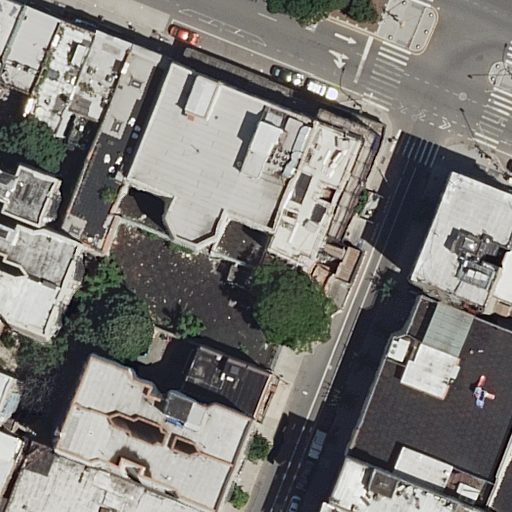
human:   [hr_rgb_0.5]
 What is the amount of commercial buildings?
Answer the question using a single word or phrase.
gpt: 0

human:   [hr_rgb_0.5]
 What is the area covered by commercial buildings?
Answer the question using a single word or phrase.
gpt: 0m2

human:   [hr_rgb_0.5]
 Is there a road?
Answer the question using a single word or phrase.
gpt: yes

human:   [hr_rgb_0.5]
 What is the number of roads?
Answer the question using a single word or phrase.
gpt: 10

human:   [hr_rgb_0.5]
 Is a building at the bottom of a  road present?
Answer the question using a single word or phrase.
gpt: yes

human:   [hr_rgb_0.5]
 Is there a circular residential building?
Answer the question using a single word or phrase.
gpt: no

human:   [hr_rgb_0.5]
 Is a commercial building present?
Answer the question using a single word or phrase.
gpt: no

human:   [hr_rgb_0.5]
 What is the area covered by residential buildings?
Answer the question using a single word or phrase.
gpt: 4229m2

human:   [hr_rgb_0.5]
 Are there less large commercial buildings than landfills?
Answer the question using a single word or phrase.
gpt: no

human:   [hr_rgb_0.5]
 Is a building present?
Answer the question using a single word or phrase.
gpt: yes

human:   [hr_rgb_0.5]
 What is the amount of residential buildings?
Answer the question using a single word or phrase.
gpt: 22

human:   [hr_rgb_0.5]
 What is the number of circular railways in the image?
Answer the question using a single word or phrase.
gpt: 0

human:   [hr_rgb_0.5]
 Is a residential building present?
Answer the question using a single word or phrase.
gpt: yes

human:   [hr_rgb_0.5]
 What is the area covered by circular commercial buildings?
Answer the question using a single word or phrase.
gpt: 0m2

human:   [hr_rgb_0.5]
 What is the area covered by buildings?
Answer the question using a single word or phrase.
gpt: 4229m2

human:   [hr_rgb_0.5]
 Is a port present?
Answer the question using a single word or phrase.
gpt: no

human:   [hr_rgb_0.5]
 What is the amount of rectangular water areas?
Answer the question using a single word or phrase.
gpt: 0

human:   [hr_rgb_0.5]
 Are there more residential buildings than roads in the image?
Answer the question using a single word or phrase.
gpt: yes

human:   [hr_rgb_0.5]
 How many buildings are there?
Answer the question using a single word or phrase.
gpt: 22

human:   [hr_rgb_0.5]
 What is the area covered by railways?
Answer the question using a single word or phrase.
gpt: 0m2

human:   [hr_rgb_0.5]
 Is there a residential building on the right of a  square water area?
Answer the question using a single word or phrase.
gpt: no

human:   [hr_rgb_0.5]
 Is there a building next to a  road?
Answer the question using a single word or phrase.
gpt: yes

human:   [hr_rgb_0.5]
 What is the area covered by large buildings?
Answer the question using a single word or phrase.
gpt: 0m2

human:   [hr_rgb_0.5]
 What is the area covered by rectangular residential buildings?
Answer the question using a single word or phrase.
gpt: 2487m2

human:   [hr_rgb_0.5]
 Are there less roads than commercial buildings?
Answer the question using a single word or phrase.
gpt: no

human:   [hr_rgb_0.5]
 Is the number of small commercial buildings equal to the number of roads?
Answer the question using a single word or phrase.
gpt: no

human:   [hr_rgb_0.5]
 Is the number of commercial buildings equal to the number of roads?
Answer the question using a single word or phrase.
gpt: no

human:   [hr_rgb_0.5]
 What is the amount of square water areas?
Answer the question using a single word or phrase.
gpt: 0

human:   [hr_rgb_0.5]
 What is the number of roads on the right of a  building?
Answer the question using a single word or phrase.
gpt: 10

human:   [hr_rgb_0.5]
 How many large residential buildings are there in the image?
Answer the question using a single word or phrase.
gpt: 0

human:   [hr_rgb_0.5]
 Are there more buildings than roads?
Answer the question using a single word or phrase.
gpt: yes

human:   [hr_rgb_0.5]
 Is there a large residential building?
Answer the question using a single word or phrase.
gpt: no

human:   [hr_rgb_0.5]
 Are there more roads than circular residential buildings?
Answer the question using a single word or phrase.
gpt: yes

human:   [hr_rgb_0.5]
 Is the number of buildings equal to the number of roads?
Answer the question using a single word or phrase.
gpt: no

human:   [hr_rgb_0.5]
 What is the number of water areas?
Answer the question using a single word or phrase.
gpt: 0

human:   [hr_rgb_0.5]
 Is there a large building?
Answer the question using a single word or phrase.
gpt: no

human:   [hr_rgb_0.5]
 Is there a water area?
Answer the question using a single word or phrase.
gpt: no

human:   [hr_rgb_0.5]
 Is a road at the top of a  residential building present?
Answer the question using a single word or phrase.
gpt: yes

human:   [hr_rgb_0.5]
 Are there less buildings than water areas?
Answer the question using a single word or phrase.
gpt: no

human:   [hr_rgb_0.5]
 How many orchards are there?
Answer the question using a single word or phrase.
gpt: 0

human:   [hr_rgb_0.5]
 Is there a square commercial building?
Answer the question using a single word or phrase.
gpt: no

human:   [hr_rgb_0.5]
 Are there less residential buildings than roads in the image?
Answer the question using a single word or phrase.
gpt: no

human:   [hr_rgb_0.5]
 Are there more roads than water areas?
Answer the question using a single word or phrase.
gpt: yes

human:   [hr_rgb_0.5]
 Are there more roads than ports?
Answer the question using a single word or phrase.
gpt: yes

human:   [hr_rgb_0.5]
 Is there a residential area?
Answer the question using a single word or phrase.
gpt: no

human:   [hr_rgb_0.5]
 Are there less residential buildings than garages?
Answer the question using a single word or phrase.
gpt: no

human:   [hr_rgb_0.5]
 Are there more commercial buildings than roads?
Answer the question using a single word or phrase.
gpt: no

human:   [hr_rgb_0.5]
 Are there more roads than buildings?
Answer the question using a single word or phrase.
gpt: no

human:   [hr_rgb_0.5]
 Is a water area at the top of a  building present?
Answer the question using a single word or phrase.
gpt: no

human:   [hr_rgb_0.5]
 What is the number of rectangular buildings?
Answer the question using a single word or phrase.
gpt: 15

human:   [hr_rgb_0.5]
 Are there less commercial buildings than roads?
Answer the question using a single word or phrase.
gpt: yes

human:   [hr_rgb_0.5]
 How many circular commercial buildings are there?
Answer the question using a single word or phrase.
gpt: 0

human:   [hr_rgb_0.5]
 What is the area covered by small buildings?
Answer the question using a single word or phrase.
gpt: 17m2

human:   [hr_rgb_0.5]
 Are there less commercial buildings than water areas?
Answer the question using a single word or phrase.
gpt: no

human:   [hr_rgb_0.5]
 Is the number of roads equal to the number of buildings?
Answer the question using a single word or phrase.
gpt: no

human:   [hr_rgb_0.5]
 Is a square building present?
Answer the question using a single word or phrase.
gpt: no

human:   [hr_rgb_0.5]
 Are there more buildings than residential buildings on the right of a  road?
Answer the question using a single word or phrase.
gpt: yes

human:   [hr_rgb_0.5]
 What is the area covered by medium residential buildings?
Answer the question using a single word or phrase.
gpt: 4211m2

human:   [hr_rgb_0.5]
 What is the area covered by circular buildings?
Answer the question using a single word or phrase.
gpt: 0m2

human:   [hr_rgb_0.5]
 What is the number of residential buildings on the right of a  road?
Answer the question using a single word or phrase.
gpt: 5

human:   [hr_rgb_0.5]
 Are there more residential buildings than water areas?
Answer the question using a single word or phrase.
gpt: yes

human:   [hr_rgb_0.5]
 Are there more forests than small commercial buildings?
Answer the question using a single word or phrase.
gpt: no

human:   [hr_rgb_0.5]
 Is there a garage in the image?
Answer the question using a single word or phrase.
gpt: no

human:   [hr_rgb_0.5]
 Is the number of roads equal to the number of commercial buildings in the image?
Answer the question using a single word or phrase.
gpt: no